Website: lowes
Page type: cart
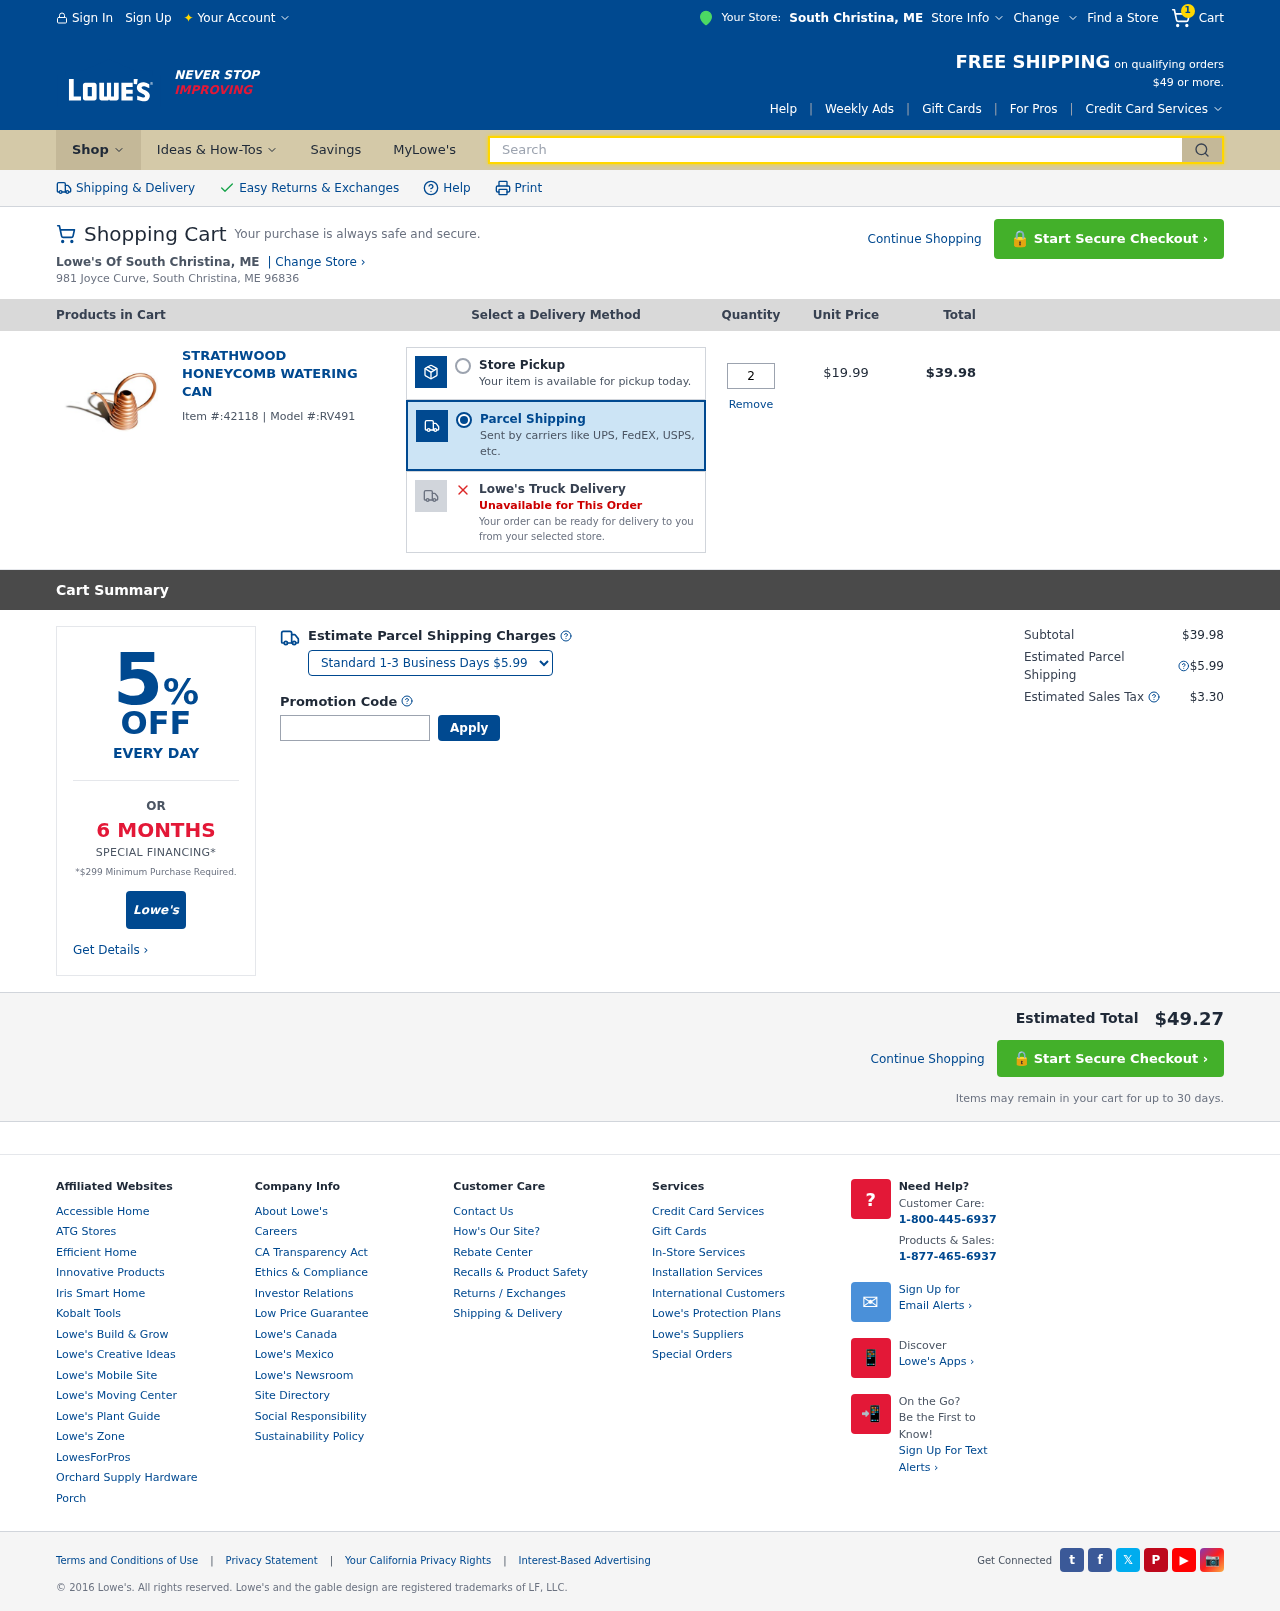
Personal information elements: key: PII_CITY
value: South Christina
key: PII_STATE_ABBR
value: ME
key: PII_STREET
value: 981 Joyce Curve
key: PII_CITY_STATE_ZIP
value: South Christina, ME 96836
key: PII_PROMO_CODE
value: FALL68
Product elements: key: PRODUCT1_NAME
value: Strathwood Honeycomb Watering Can
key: PRODUCT1_PRICE
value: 19.99
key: PRODUCT1_QUANTITY
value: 2
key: PRODUCT1_ITEM_ID
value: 42118
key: PRODUCT1_MODEL_ID
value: RV491
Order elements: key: ORDER_NUM_ITEMS
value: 1
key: ORDER_ITEM_TOTAL
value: $39.98
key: ORDER_SUBTOTAL
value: $39.98
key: ORDER_SHIPPING_COST
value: $5.99
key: ORDER_TAX
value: $3.30
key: ORDER_TOTAL
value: $49.27
Search elements: key: HEADER_SEARCH
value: Search